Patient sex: F
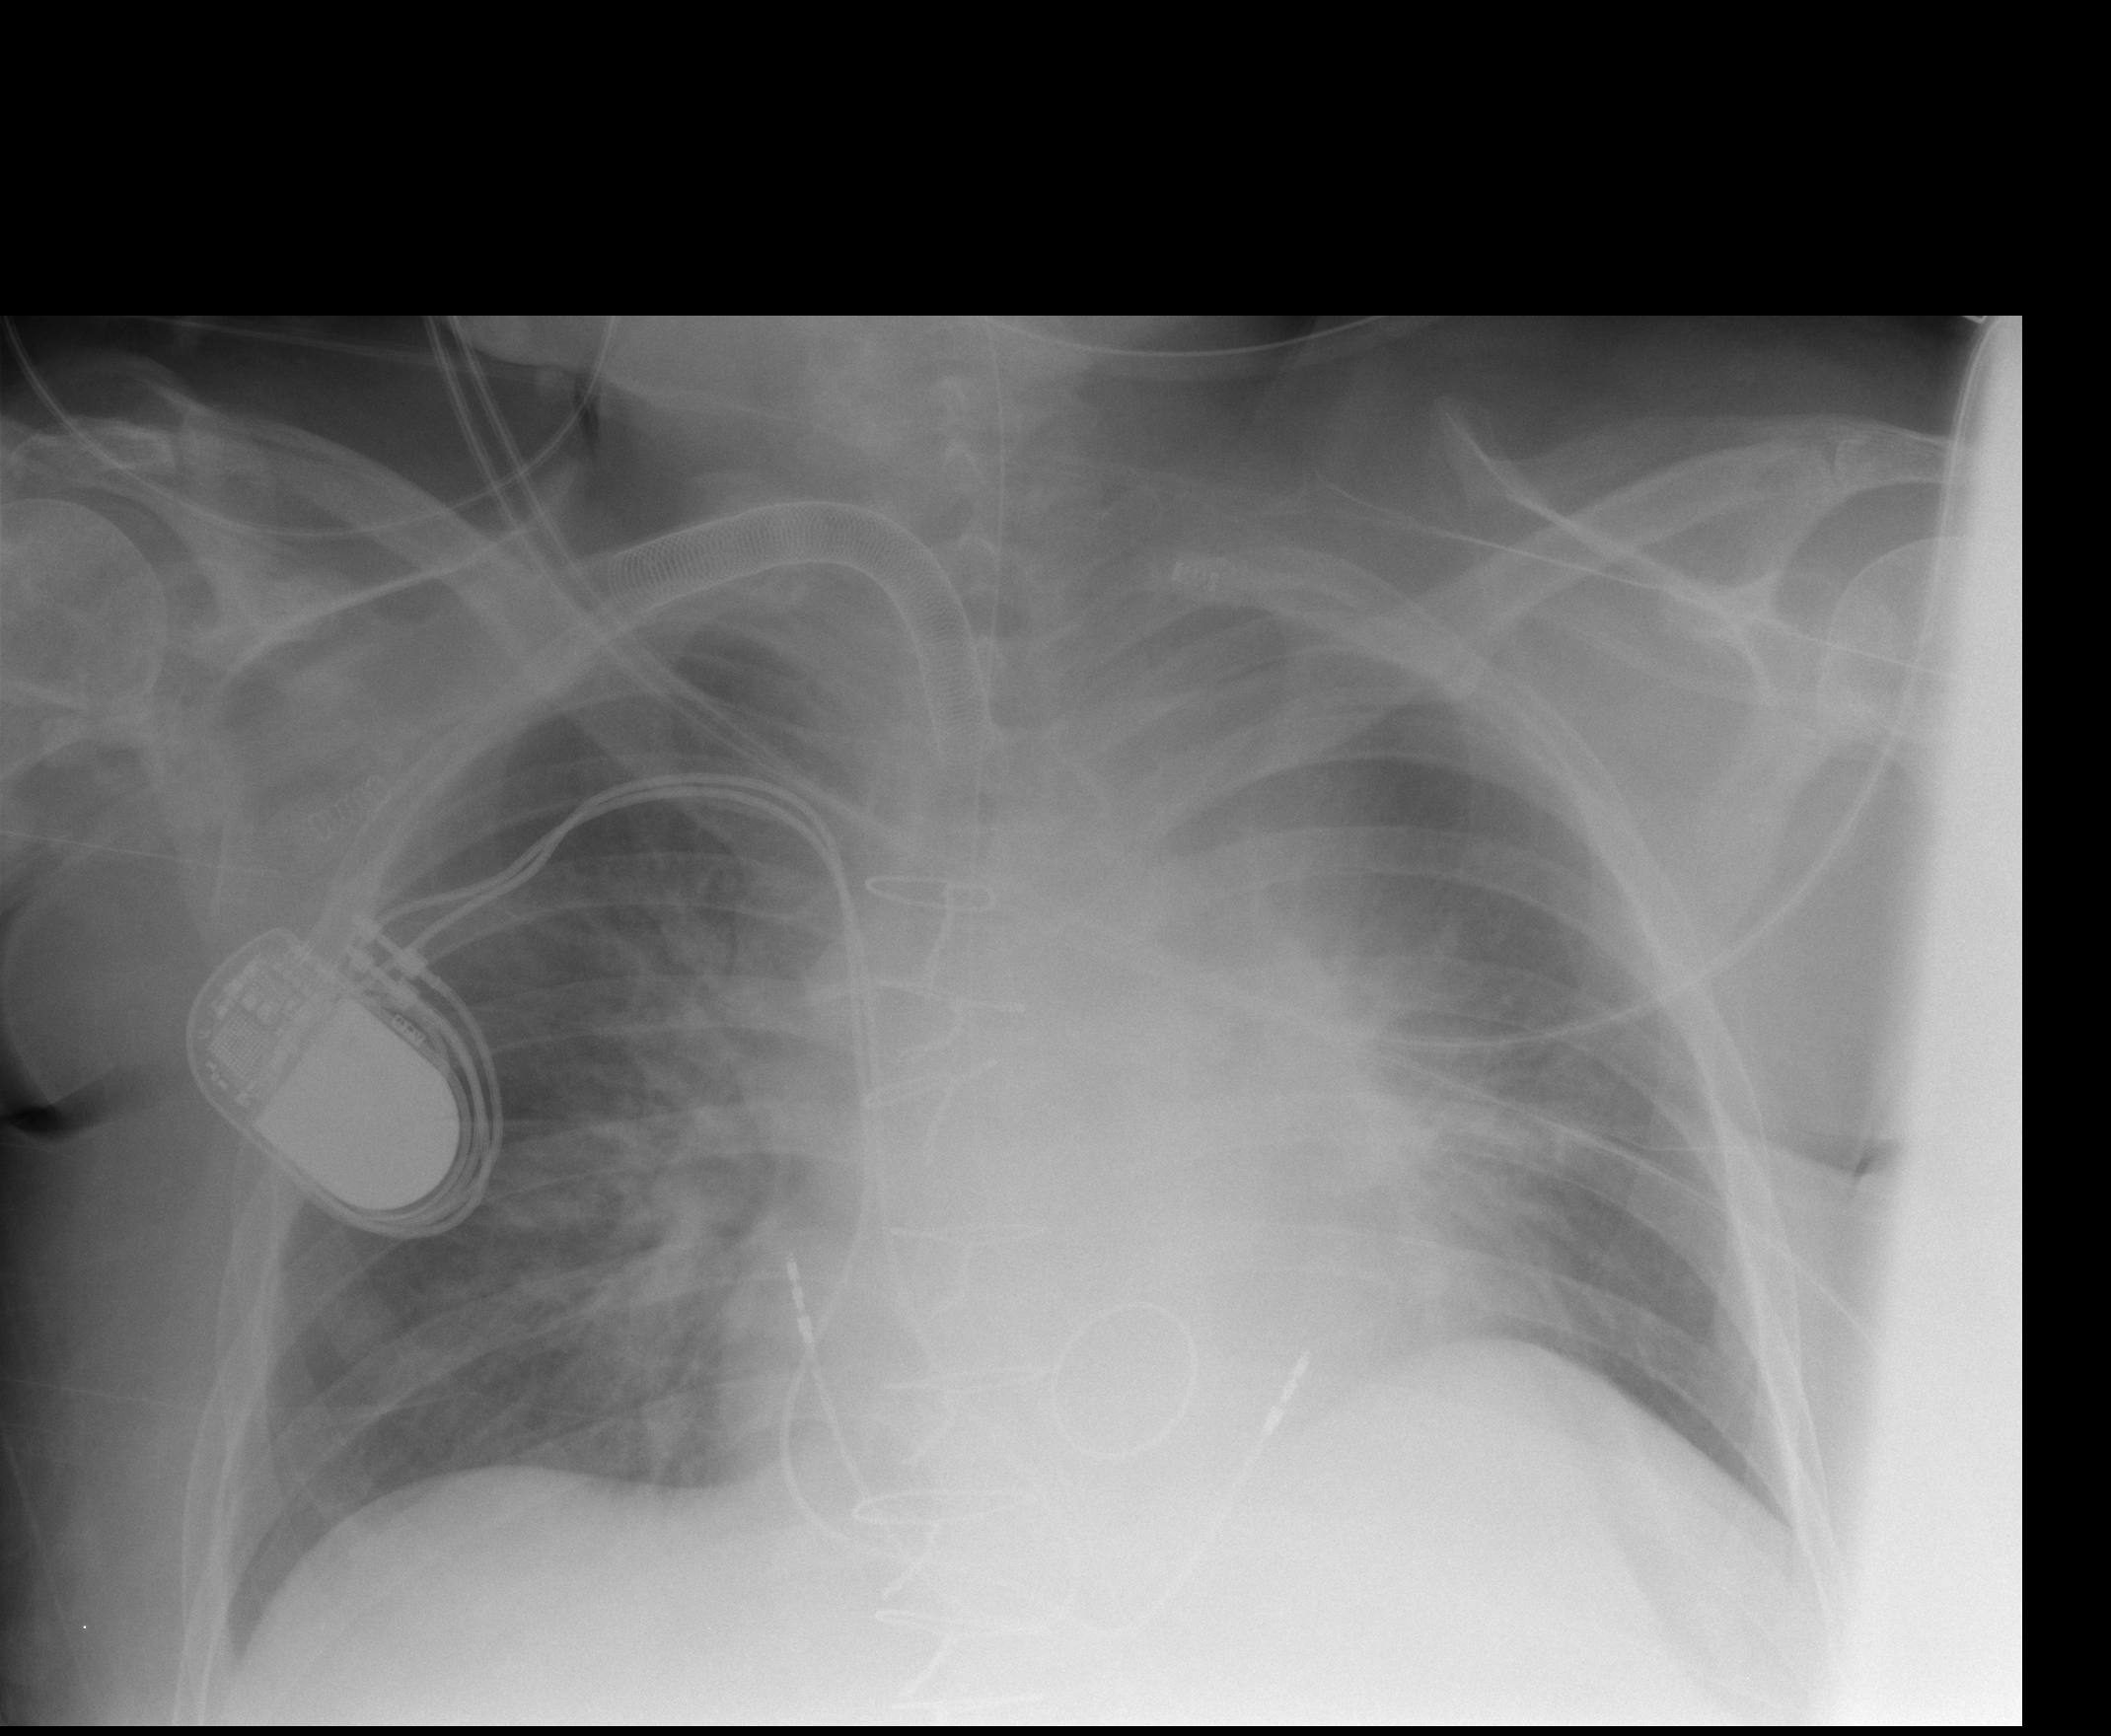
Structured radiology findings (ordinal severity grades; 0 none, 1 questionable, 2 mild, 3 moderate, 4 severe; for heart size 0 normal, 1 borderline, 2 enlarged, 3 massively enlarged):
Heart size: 2
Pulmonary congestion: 3
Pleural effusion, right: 0
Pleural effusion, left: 0
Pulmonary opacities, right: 3
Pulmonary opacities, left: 2
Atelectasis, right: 2
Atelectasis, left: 1